Question: I am getting an unwanted line before my '<span>' elements, and it shows as an empty dot in the developer mode of Firefox. How do I get rid of it?
It is not pseudo element of the div, so 'span::before' doesn't work. And I have no idea how it is generating.
'''
<div class="coll-details">
<h5>Div title</h5>
<span class="fa counts fa-eye">&nbsp;234</span>
<span class="fa counts fa-heart">&nbsp;123</span>
<span class="fa counts fa-comment">&nbsp;123</span>
<span class="fa counts fa-share">&nbsp;123</span>
</div>
'''
The white space text nodes are being adding before the span tags.

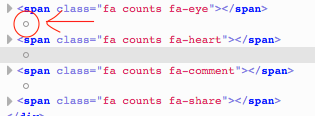
Answer: I second suggestion. Since 'span' is inline element the spaces between them are preserved in html output. And newlines are changed to spaces too. For Example:
'''
<div>
<span>A</span> <span>B</span>
</div>
<div>
<span>A</span>
<span>B</span>
</div>
<div>
<span>A</span><span>B</span>
</div>
'''